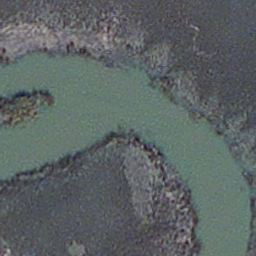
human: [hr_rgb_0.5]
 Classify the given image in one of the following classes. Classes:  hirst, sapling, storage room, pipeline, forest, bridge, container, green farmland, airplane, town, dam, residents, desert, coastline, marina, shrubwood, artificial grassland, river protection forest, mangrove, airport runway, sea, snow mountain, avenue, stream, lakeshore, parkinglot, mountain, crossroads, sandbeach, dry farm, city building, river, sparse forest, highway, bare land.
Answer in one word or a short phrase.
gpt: stream